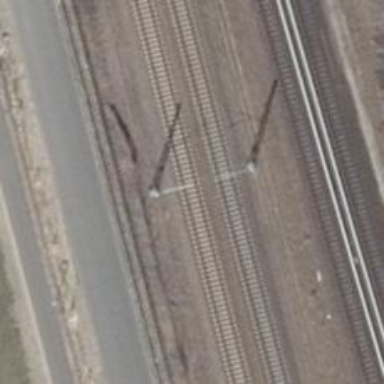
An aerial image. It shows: Milestone along the railway with catenary mast.